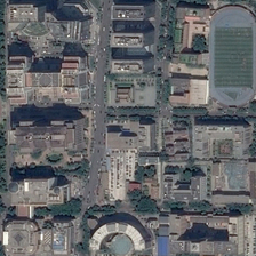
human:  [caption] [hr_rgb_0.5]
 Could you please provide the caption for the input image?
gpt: There are many buildings and green trees in the business district.

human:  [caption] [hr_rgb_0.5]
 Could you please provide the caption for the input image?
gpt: There are many buildings and green trees in the business district.

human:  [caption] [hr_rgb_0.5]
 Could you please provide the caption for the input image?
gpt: There are many buildings and green trees in the business district.

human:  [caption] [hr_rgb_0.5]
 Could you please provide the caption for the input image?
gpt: There are many buildings and green trees in a business district.

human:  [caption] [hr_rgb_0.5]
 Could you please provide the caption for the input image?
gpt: There are many buildings and green trees in the business district.